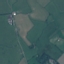
Label: Pasture